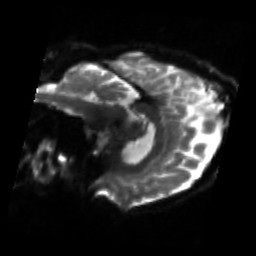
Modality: sbref
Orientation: sagittal
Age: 63
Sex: female
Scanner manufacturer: siemens
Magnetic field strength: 3 T
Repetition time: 4.71 s
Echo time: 0.0906 s